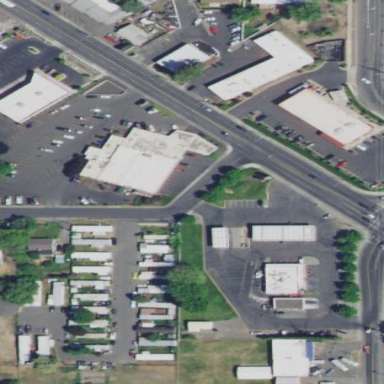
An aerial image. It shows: Retail area.